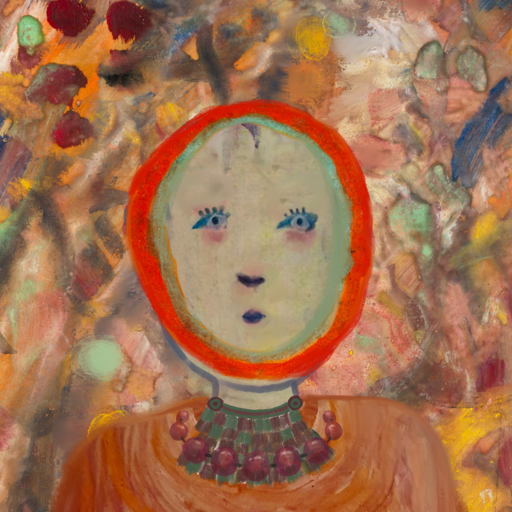
Background: Mother_And_Son_Mother, Head And Neck Front: Hill_Girl, Face Front: Hill_Girl, Bust: Pious_Lady, Hair Front: Sisters, Head Accessory: Blank, Second Necklace: After_Raid, Necklace: Irani_2, Baby: Blank